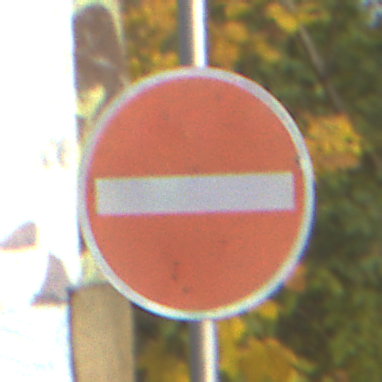
Verkehrszeichen: VerbotDerEinfahrt
Umgebung: Outdoor, Urban
Tageszeit: MorningAfternoon
Wetter: PartlyCloudy
Licht: Natural
Jahreszeit: NotSpecified
Kontrast: MediumContrast